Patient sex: M
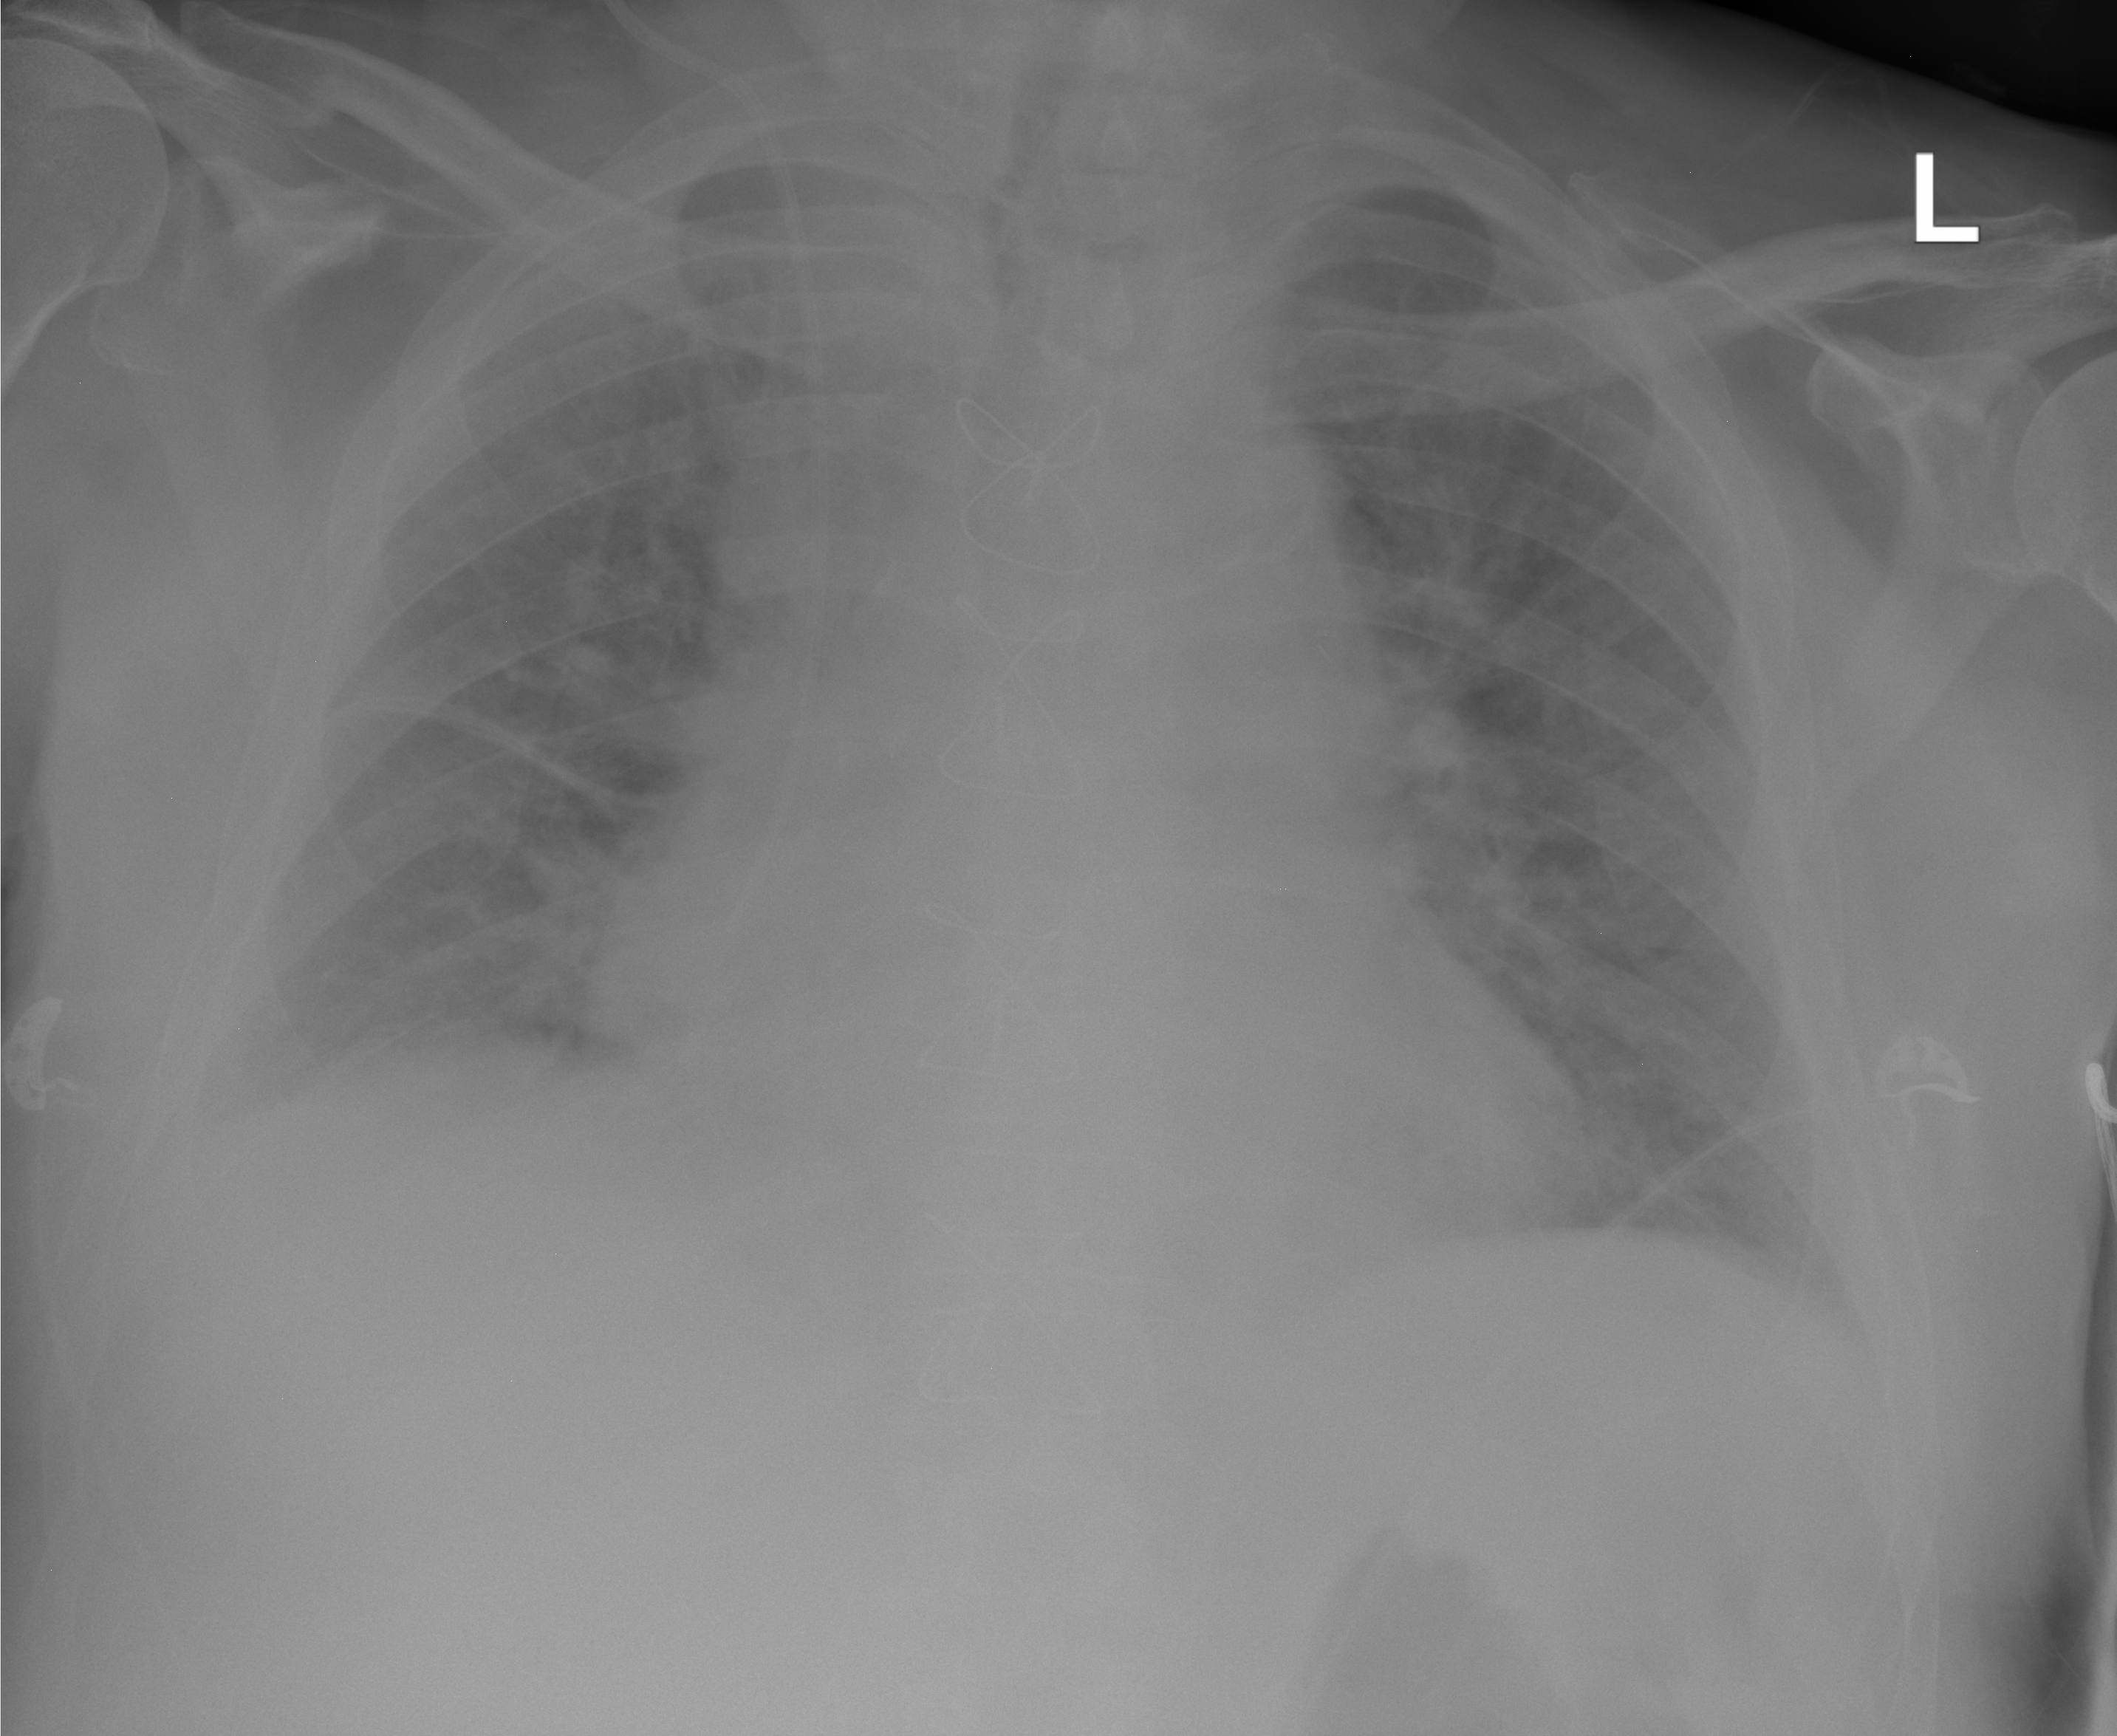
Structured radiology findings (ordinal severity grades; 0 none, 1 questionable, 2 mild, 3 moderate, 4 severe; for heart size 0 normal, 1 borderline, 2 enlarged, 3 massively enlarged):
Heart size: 2
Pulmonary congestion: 2
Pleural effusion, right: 2
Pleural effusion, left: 0
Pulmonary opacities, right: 0
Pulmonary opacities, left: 0
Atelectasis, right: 2
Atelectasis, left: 0